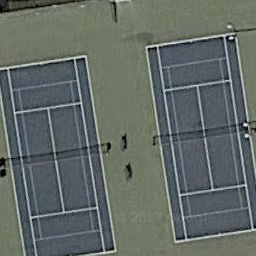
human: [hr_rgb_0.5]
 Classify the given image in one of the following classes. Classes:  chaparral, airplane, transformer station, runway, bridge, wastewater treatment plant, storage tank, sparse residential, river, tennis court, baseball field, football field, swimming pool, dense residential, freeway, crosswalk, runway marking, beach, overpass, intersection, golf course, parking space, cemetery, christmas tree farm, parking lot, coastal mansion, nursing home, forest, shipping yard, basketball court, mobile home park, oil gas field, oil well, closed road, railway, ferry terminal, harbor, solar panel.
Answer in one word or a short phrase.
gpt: tennis court